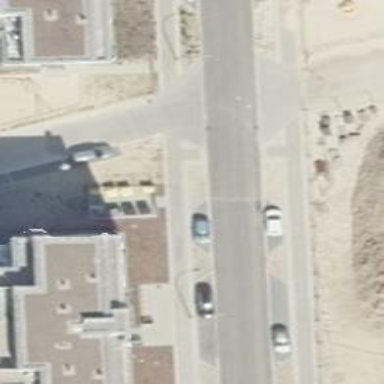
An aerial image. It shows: Unmarked crossing on footway.